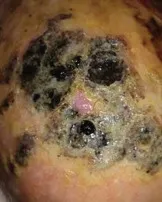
Evolution of the lesions. 1 week after the second ECT.
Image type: medical_photograph (skin_photograph)